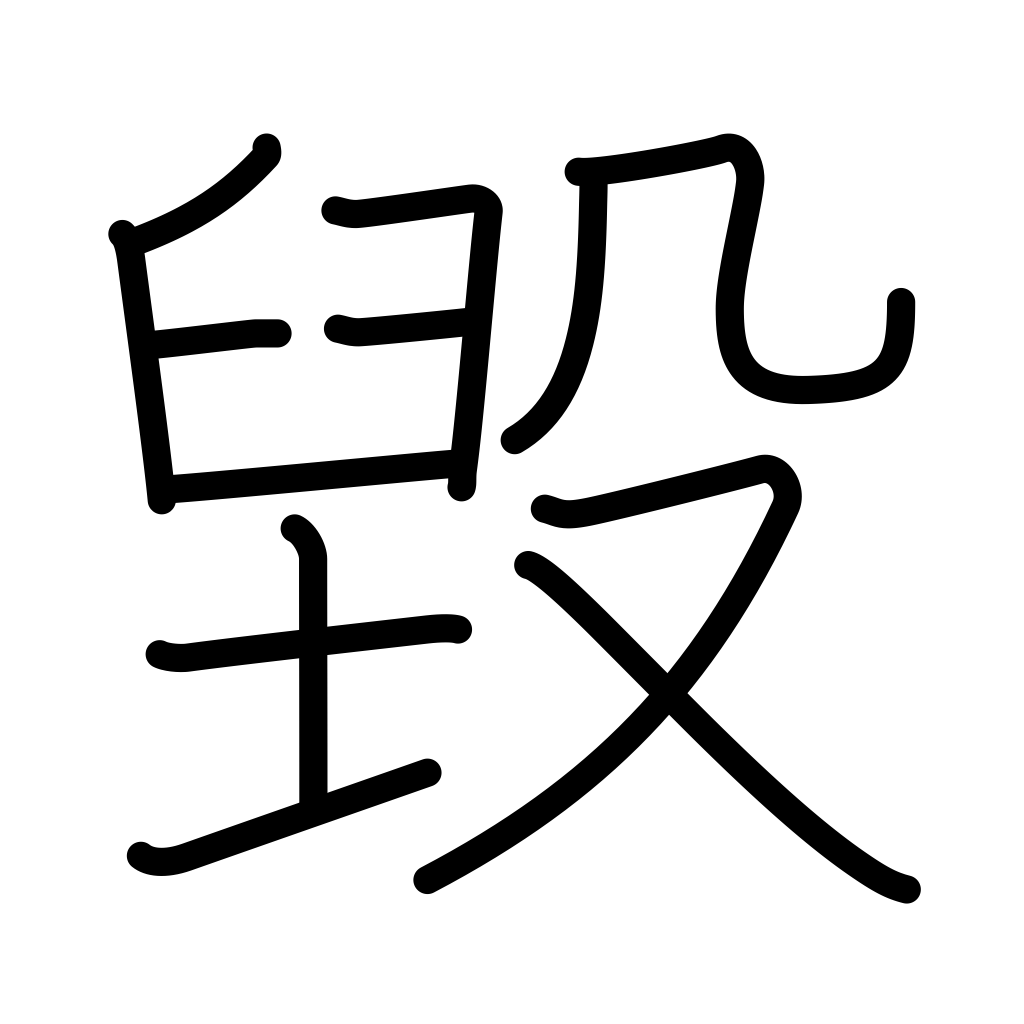
Meaning: break, destroy, censure, be chipped, be scratched, be broken, be ruined